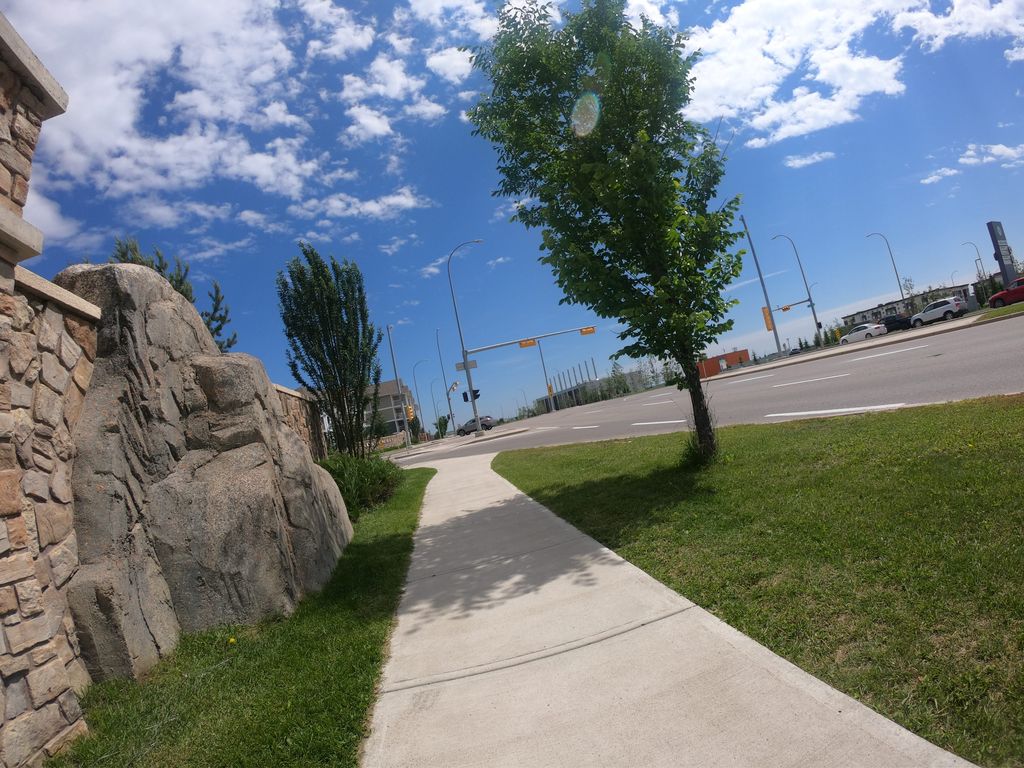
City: calgary